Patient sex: M
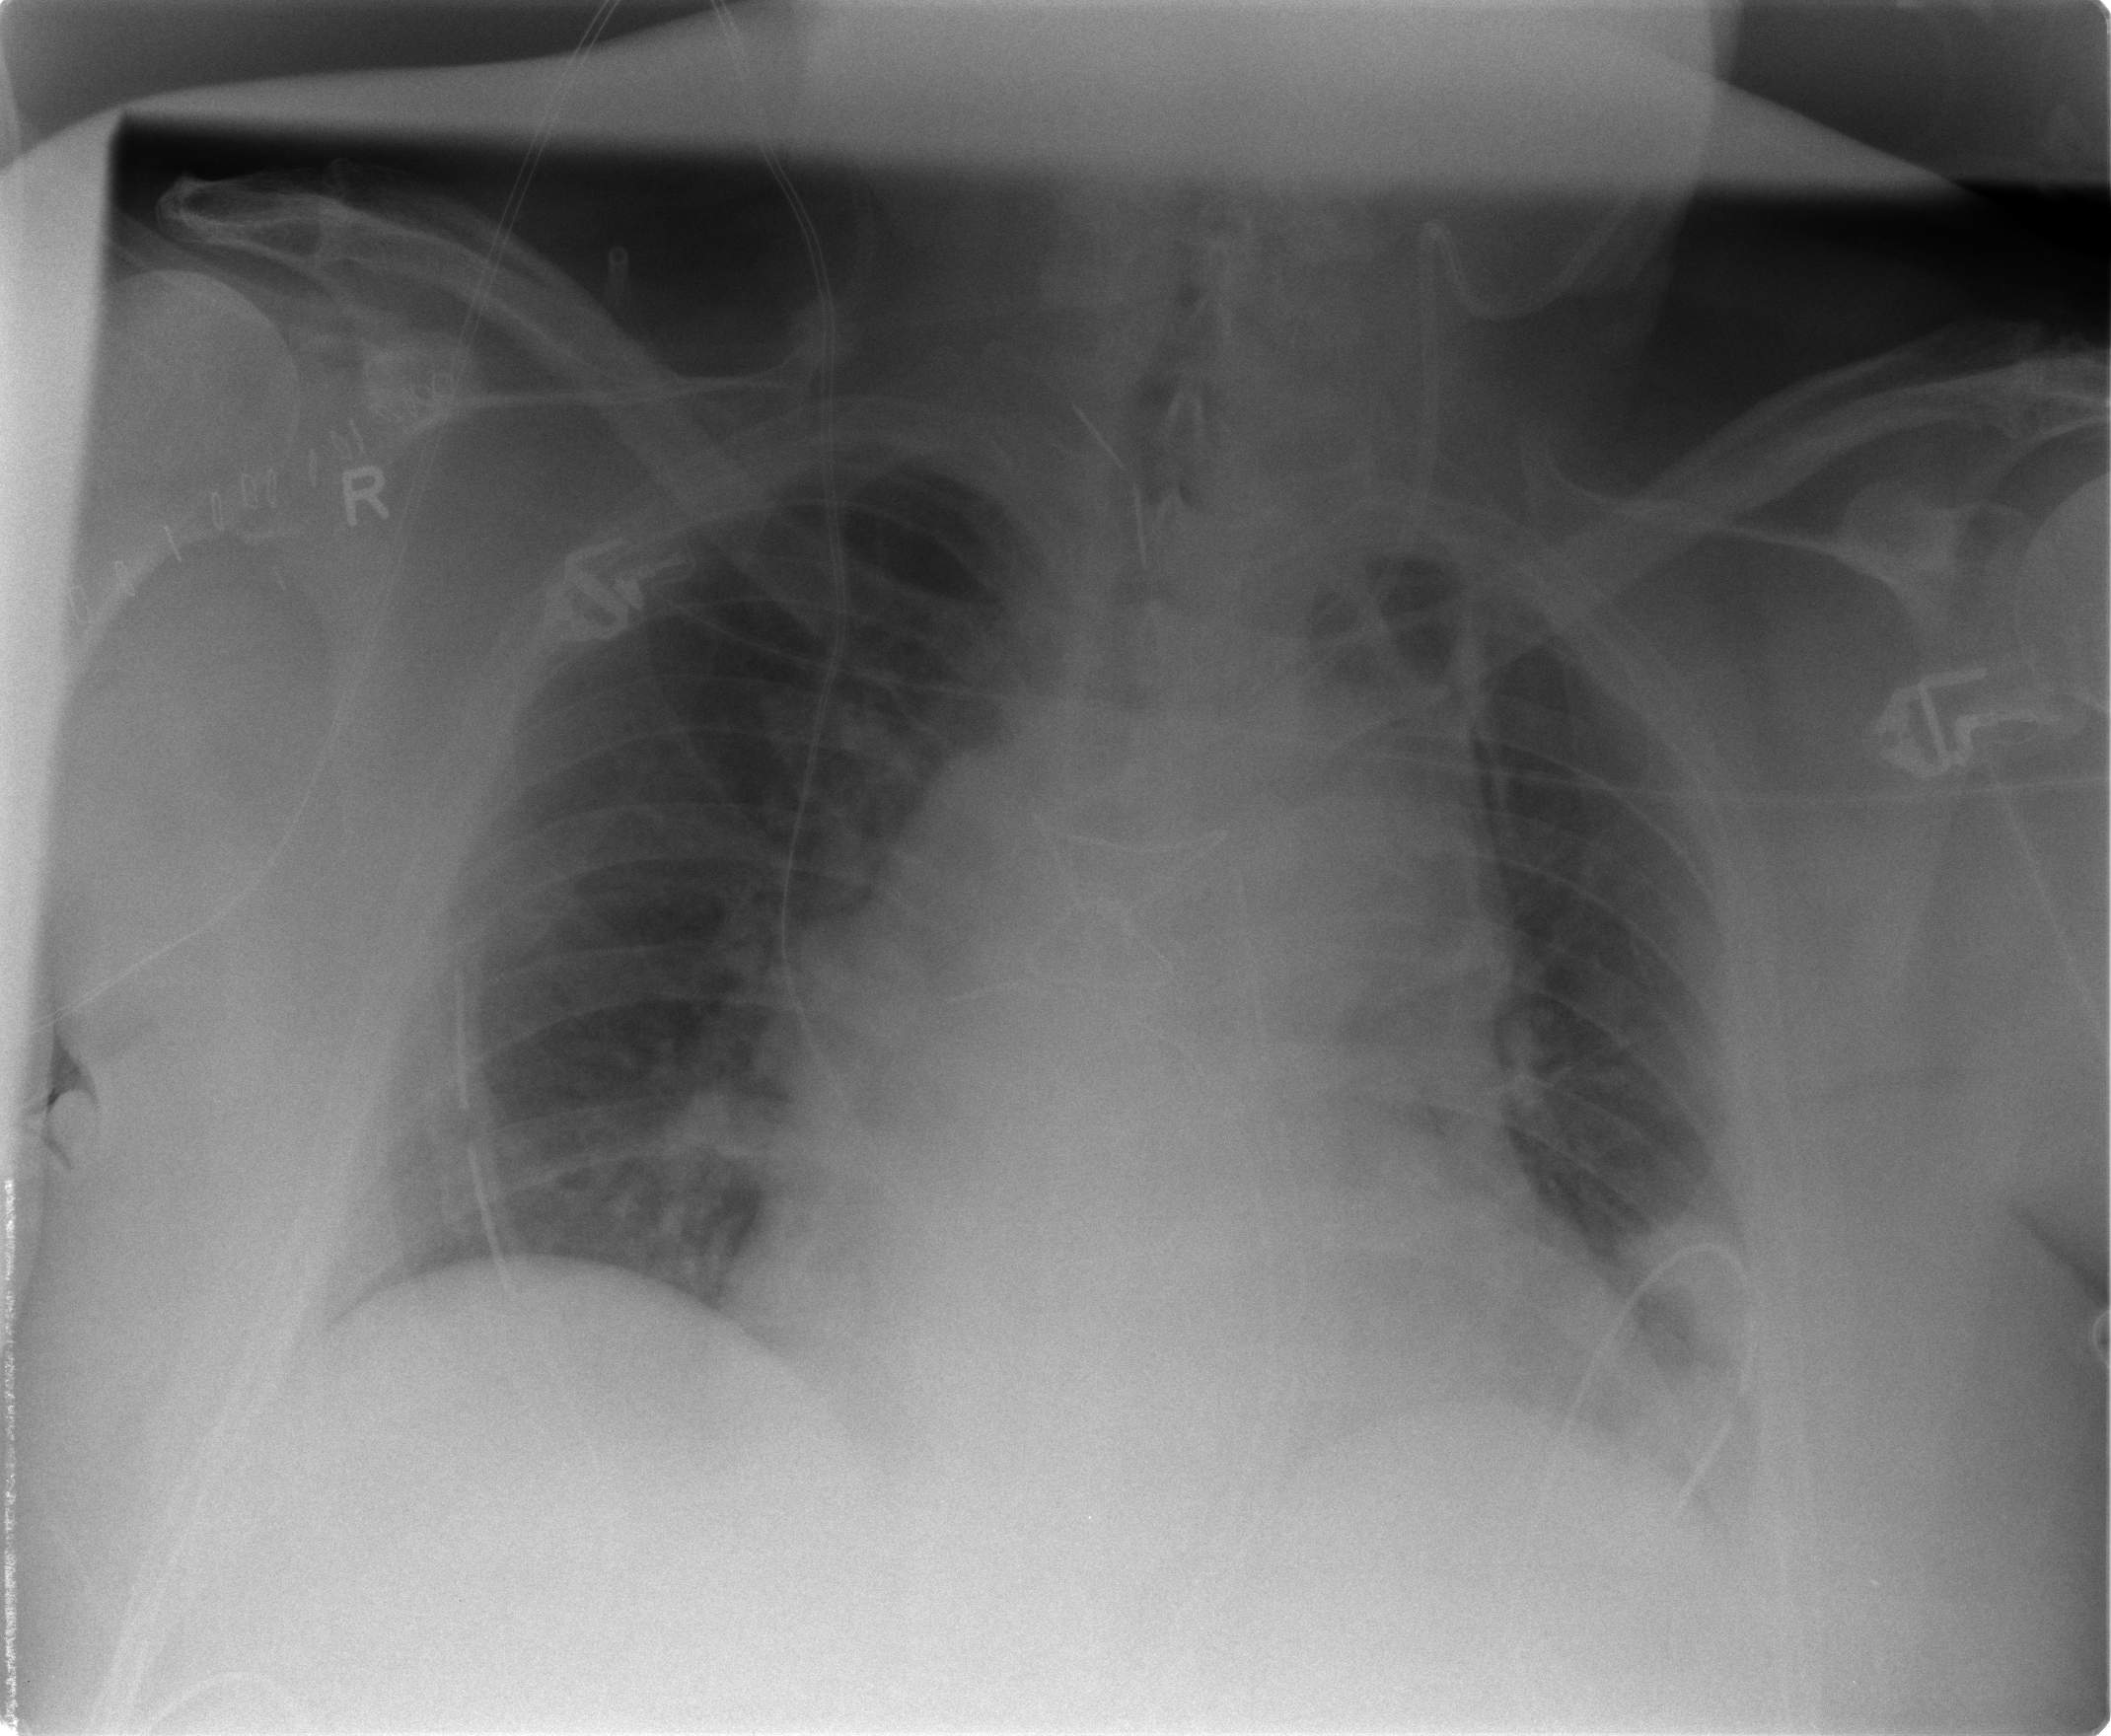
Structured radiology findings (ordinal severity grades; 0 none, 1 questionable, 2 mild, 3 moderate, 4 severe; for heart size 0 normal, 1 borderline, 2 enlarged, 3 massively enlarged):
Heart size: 0
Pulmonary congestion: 0
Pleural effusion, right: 0
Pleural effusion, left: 1
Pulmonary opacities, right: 0
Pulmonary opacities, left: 0
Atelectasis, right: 2
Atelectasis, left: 0